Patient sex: F
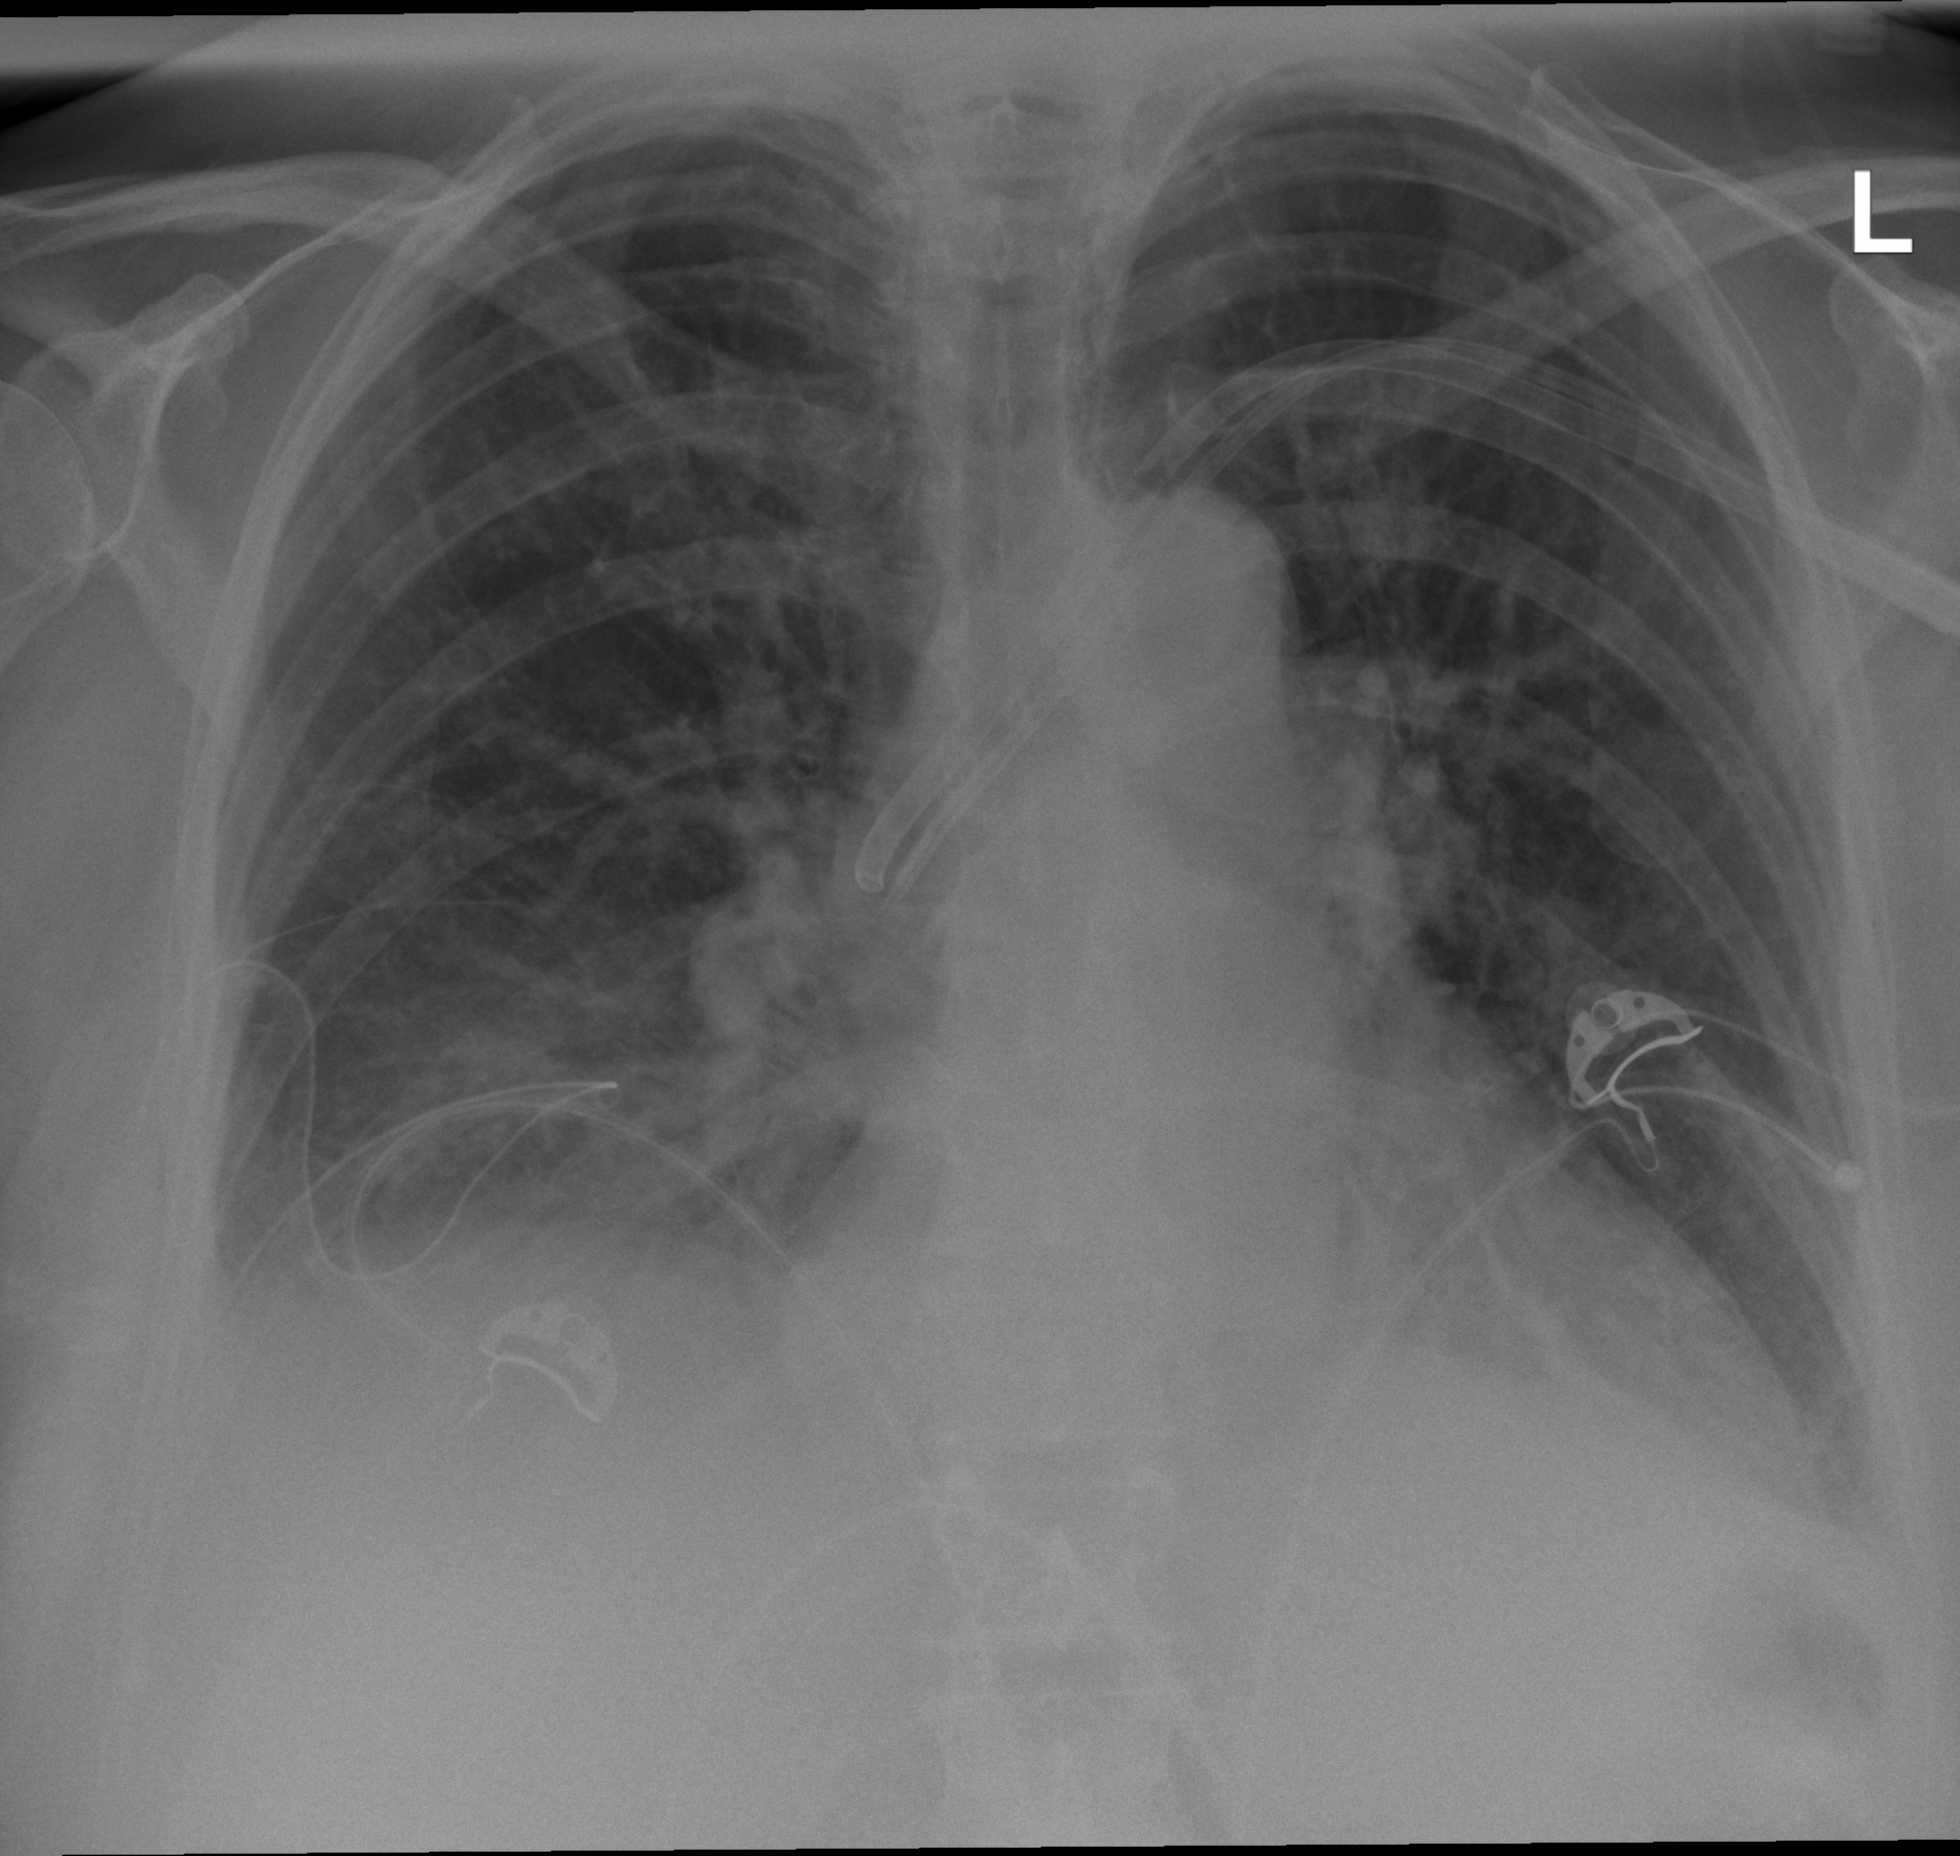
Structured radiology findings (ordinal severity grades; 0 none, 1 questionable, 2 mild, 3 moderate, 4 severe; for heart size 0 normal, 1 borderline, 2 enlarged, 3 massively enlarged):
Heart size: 0
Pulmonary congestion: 0
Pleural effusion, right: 2
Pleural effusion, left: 2
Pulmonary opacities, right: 0
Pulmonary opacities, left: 0
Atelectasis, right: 2
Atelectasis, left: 2